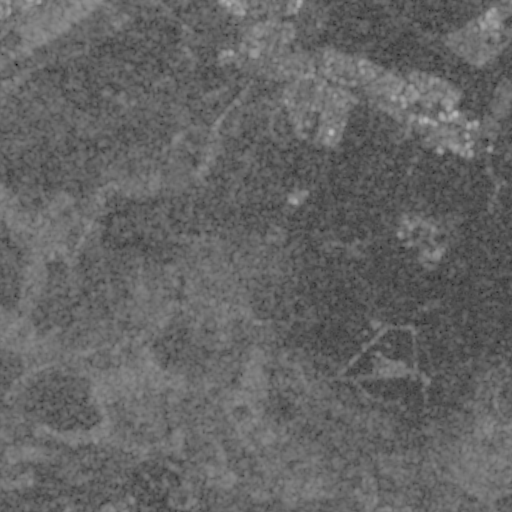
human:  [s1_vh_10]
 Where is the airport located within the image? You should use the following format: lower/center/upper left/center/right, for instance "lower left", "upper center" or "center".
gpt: The airport is located in the lower right of the image.
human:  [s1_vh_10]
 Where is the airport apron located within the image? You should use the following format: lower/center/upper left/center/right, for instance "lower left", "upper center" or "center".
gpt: The airport apron is located in the center right of the image.
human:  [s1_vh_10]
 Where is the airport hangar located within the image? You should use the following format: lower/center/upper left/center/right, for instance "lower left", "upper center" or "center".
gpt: The airport hangar is located in the center right of the image.
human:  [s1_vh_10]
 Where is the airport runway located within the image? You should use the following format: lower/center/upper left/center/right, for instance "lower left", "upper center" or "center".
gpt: The airport runway is located in the lower right of the image.
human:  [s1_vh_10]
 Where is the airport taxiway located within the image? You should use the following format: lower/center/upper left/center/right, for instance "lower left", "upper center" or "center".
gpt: The airport taxiway is located in the center right of the image.
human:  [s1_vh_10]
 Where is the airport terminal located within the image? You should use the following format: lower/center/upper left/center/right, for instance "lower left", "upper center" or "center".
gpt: The airport terminal is located in the center right of the image.
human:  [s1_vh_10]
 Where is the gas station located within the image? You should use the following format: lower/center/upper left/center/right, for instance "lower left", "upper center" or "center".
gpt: The gas station is located in the upper right of the image.
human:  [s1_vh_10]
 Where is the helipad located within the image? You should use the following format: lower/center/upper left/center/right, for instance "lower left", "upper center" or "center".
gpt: The helipad is located in the center right of the image.
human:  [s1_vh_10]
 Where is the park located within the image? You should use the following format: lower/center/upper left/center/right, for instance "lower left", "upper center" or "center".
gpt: The park is located in the upper right of the image.
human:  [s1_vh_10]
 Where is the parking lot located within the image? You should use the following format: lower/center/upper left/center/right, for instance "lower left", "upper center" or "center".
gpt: The parking lot is located in the upper right of the image.
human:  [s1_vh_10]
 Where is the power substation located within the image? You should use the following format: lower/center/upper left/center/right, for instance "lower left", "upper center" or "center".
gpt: The power substation is located in the upper right of the image.
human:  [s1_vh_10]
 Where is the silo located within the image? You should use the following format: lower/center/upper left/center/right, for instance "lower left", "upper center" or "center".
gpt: The silo is located in the upper right of the image.
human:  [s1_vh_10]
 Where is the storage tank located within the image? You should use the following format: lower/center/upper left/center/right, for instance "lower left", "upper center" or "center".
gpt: The storage tank is located in the upper right of the image.
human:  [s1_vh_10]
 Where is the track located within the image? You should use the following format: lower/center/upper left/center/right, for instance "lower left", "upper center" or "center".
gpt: The track is located in the lower right of the image.
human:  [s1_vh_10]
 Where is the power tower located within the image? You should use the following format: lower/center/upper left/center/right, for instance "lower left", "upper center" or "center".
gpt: There is no power tower in the image.

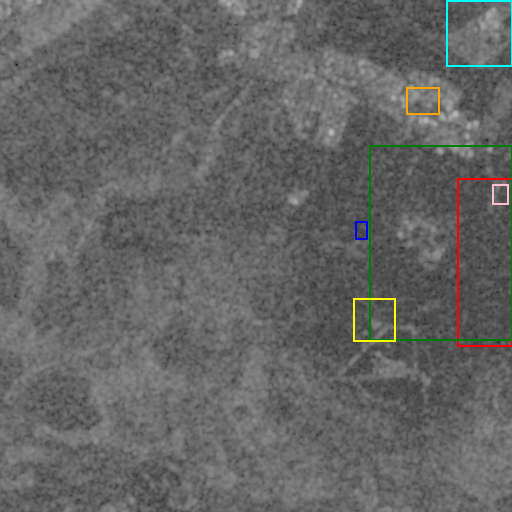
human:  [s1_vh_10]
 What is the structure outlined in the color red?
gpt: The structure outlined in red is an airport.
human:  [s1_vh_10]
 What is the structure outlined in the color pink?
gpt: The structure outlined in pink is an airport apron.
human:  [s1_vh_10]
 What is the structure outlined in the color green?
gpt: The structure outlined in green is a crop field.
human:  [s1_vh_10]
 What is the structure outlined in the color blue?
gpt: The structure outlined in blue is a park.
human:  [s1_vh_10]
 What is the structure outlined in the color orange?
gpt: The structure outlined in orange is a parking lot.
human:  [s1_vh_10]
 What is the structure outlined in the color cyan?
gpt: The structure outlined in cyan is a quarry.
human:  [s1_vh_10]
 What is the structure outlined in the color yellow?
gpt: The structure outlined in yellow is a track.
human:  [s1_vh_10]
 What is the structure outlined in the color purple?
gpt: There is no purple outline.